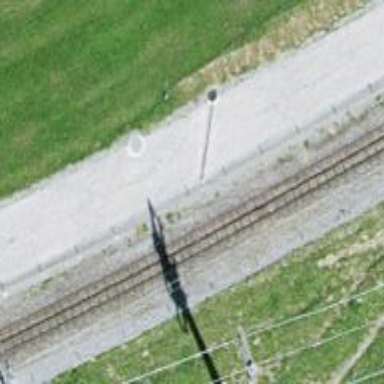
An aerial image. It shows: Narrow-gauge railway with 1 track. The tracks are electrified with contact line.